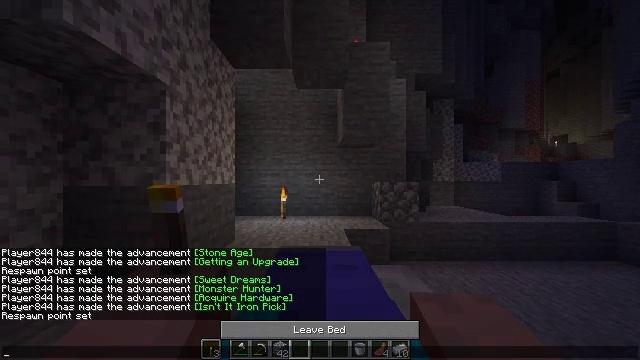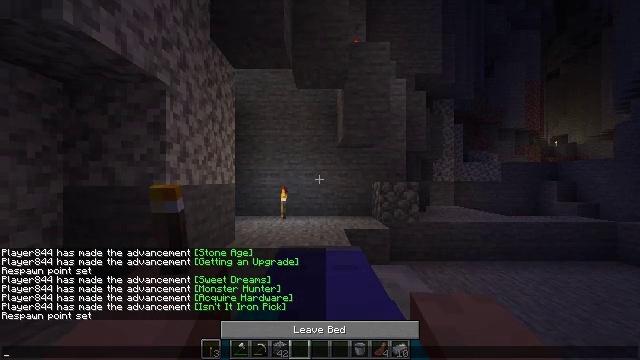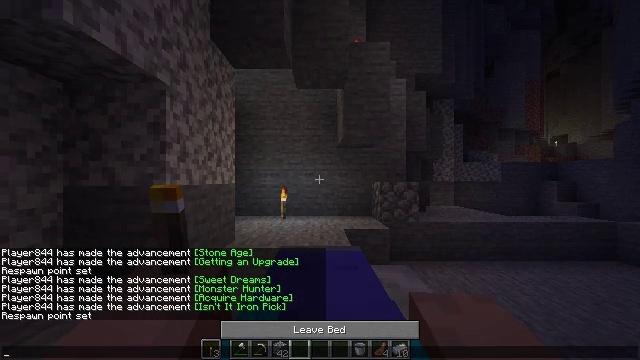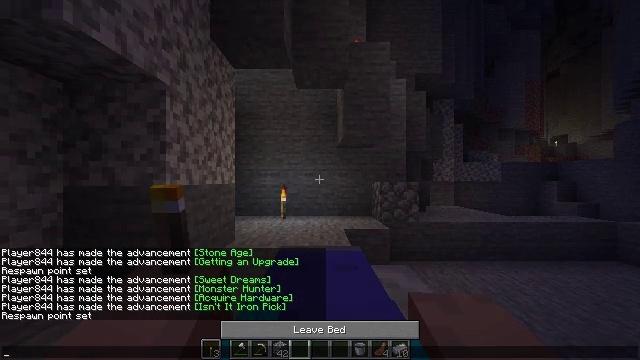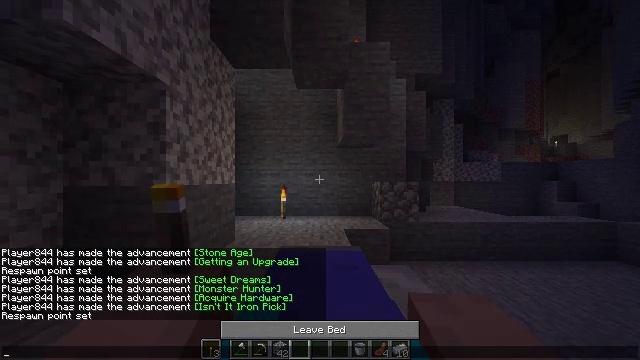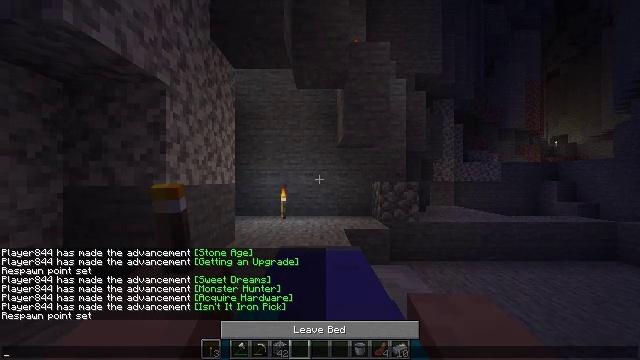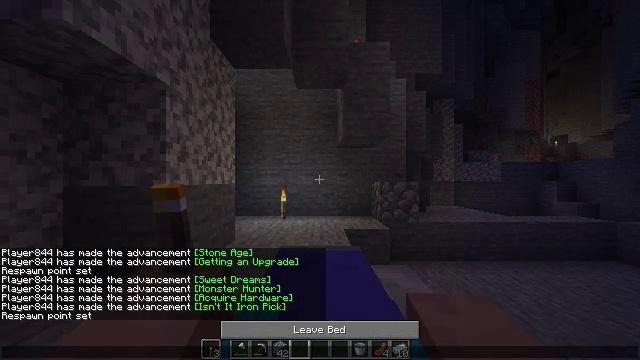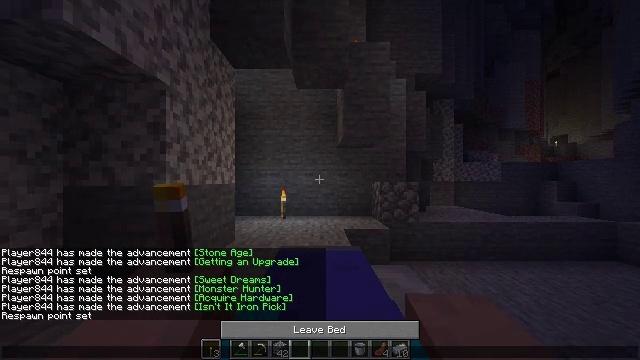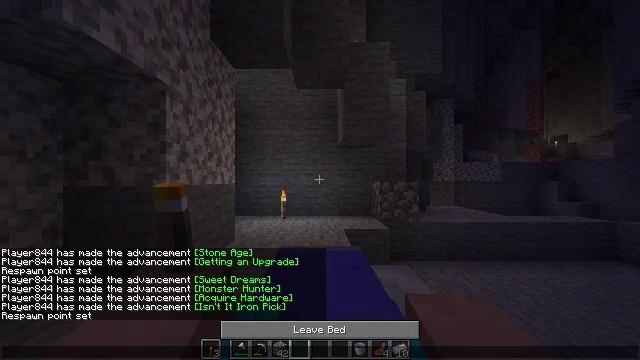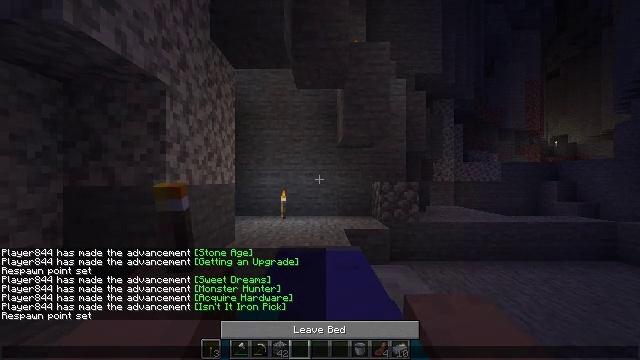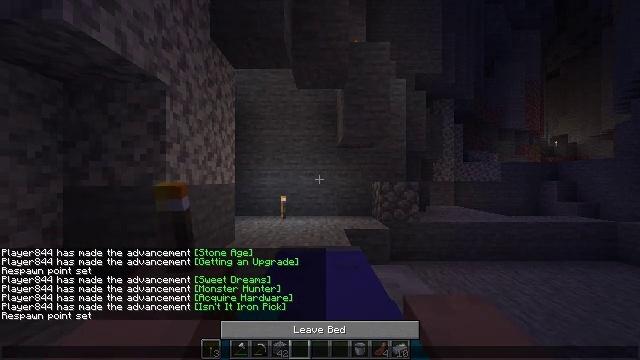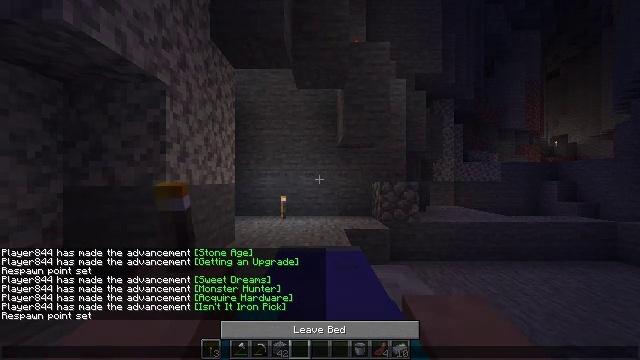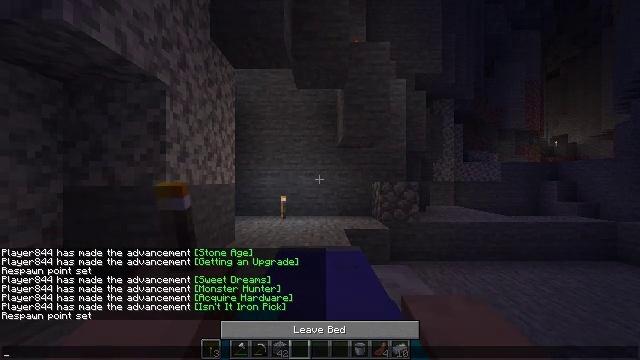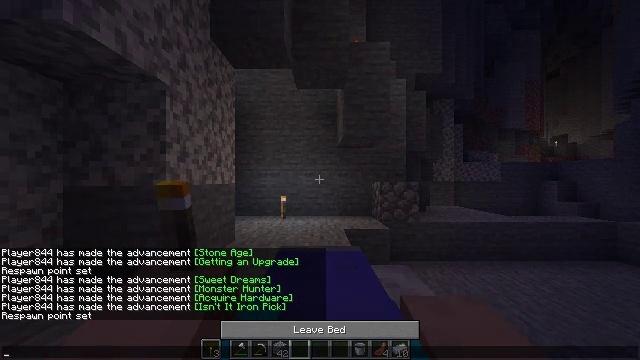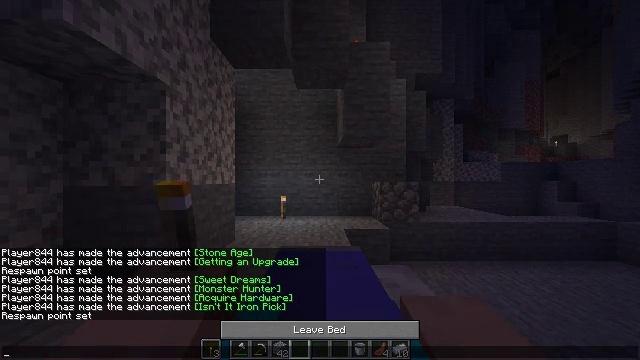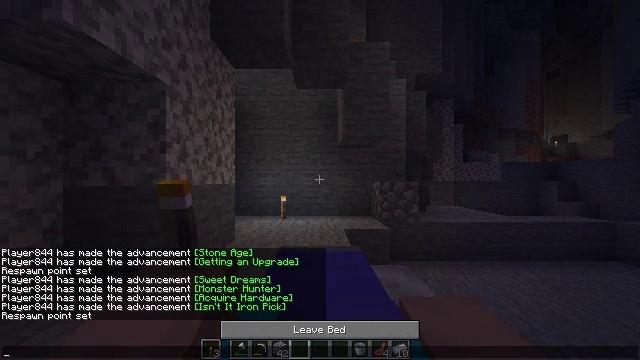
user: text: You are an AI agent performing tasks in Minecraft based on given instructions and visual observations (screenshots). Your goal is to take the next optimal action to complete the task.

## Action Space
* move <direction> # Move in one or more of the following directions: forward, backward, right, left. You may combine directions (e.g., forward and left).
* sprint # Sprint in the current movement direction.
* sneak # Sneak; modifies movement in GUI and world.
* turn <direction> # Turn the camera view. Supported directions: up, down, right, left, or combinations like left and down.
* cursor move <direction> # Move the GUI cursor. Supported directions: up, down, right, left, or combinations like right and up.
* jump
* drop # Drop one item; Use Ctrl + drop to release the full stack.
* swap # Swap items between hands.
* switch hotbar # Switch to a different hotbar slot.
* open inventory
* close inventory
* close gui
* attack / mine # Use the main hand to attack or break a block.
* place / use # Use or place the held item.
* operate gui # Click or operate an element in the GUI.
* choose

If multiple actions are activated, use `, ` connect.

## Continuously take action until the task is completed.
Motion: motion action
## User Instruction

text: Destroy the light gray bed to move it.
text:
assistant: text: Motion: no_op
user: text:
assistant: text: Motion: no_op
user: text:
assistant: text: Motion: no_op
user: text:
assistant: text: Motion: no_op
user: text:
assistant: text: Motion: no_op
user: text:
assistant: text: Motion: no_op
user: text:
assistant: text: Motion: no_op
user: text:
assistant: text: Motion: no_op
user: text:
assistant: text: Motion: no_op
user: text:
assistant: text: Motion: no_op
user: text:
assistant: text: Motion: no_op
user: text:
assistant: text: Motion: no_op
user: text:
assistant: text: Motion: no_op
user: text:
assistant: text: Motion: no_op
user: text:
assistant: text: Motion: no_op
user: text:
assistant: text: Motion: no_op
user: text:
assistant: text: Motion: no_op
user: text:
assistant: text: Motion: no_op
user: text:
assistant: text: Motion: no_op
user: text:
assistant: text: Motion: no_op
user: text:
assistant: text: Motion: no_op
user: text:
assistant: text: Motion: no_op
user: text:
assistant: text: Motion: no_op
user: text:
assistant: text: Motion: no_op
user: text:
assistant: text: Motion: no_op
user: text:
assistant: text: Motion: no_op
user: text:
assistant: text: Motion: no_op
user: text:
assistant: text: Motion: no_op
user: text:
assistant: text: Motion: no_op
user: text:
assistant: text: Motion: no_op